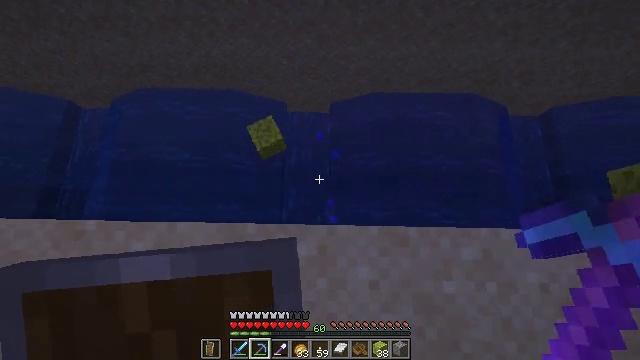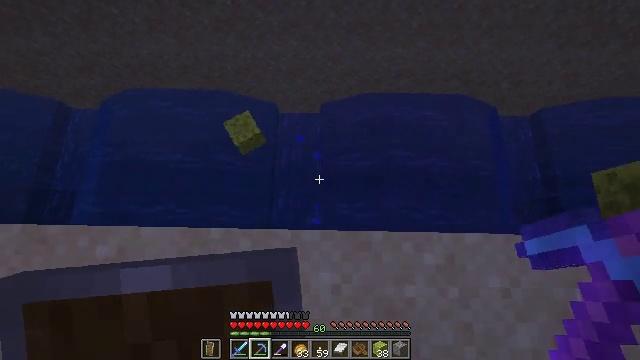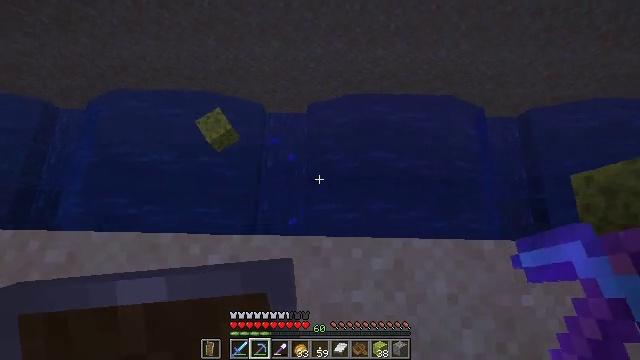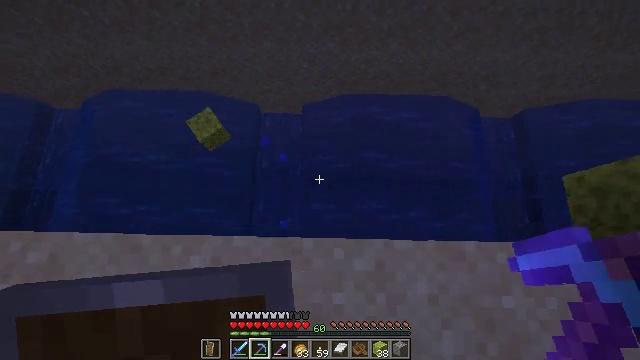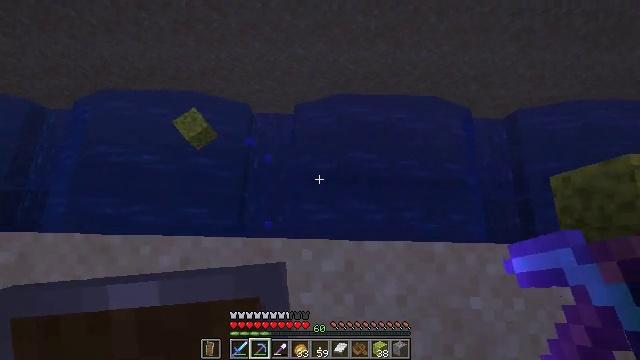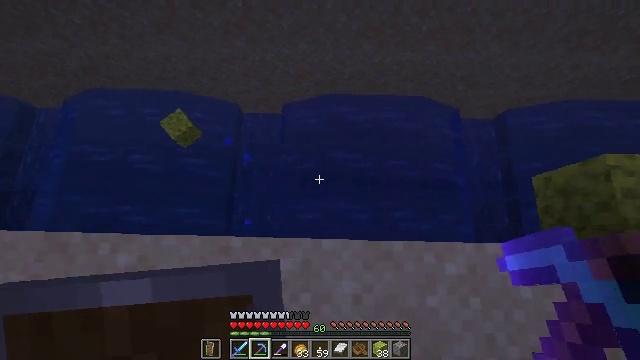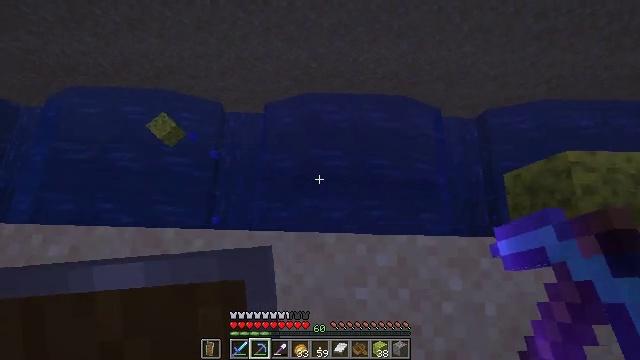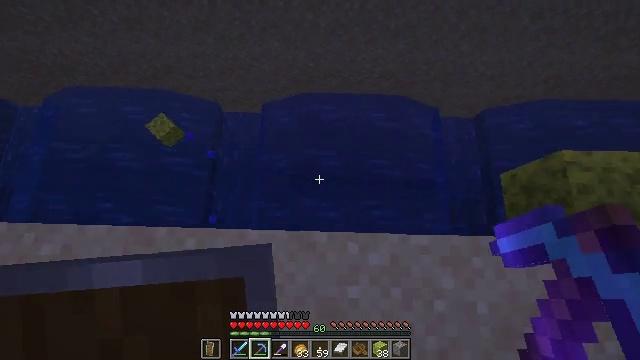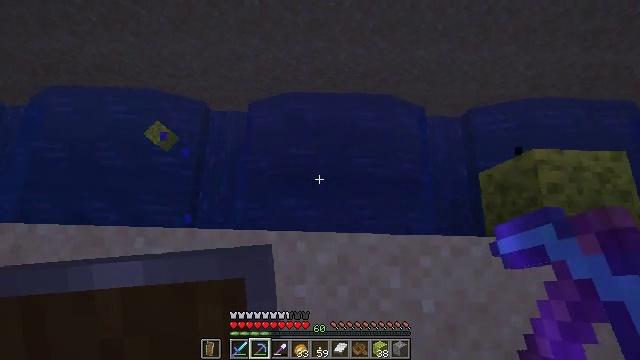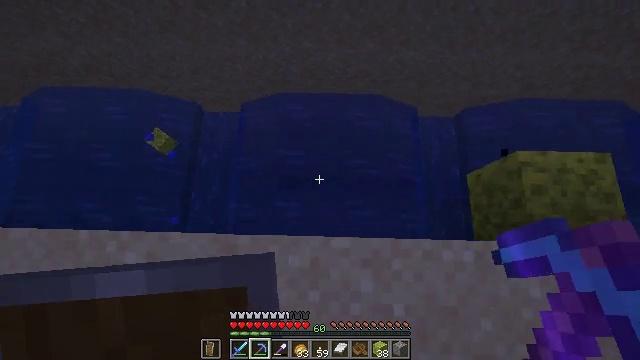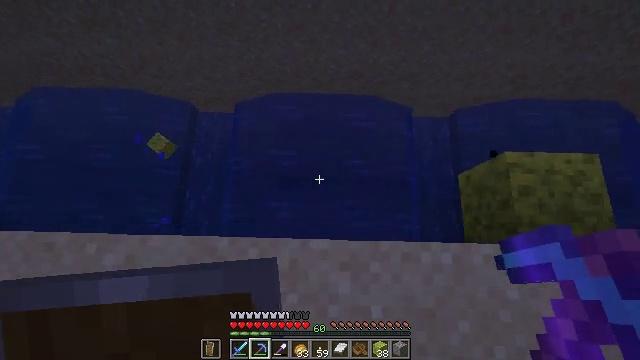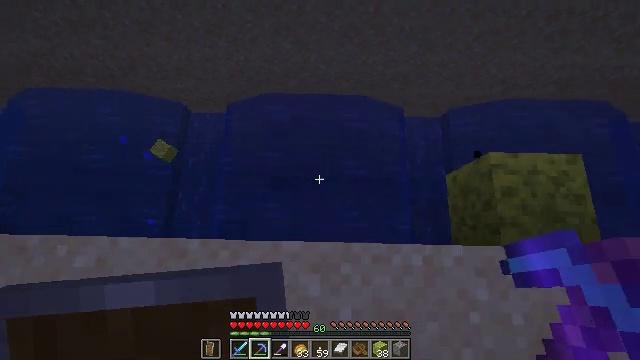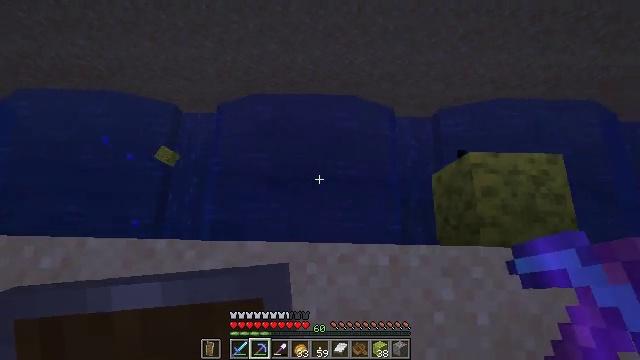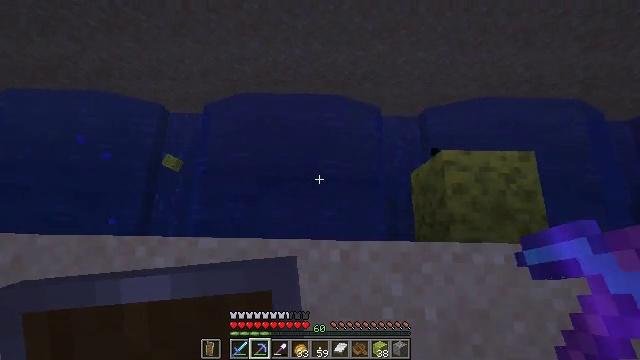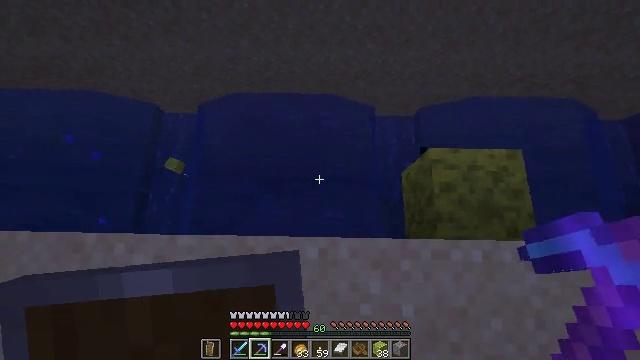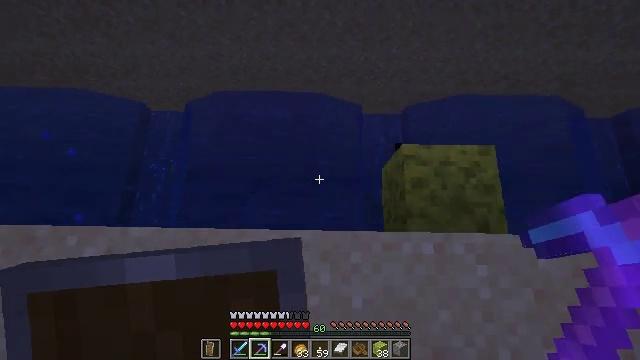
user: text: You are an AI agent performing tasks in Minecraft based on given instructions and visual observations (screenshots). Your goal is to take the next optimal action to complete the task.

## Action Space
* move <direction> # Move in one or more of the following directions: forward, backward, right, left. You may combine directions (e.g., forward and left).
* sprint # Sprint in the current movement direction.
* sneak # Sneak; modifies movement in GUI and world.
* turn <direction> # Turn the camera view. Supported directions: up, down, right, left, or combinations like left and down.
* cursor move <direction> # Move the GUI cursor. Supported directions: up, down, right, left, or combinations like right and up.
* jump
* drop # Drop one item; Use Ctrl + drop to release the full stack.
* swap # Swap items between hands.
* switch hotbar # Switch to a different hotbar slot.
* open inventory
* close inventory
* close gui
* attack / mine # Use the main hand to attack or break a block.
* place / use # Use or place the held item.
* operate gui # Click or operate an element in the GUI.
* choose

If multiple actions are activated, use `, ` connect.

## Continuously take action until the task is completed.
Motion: motion action
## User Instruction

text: Break the wet sponge block.
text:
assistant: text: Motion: move right
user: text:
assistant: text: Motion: move right
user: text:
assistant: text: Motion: move right
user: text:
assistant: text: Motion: move right
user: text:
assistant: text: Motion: move right
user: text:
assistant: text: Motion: move right
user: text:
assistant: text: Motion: move right
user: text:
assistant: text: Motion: move right
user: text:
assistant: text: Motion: move right
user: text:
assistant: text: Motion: move right
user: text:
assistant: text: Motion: move right
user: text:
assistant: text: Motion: move right
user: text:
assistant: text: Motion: move right
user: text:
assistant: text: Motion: move right
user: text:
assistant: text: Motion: move right
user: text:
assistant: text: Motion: move right
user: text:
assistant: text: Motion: move right
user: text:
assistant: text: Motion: move right, turn right and down
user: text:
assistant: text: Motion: move right
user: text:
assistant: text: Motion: move right
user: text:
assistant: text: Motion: no_op
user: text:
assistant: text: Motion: attack / mine
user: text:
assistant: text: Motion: attack / mine
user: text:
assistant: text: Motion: attack / mine
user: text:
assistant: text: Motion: attack / mine
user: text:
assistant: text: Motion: attack / mine
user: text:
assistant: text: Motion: attack / mine
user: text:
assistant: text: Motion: attack / mine
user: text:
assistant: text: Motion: attack / mine
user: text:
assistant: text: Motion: attack / mine